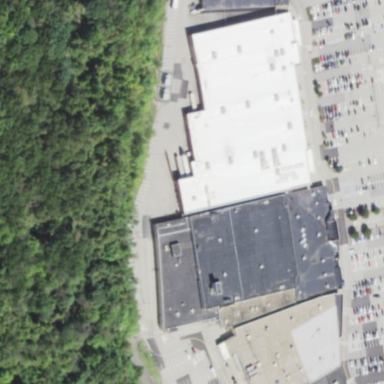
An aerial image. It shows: Retail building that houses department store.